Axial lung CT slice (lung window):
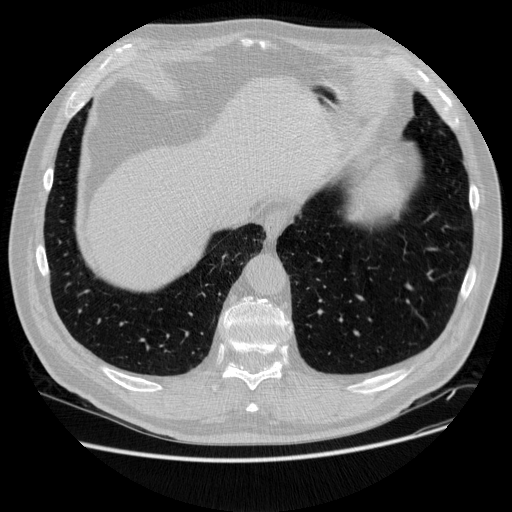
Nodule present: no